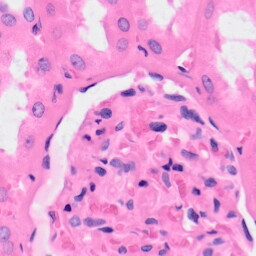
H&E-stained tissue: Kidney